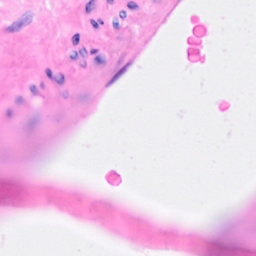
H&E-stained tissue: Breast